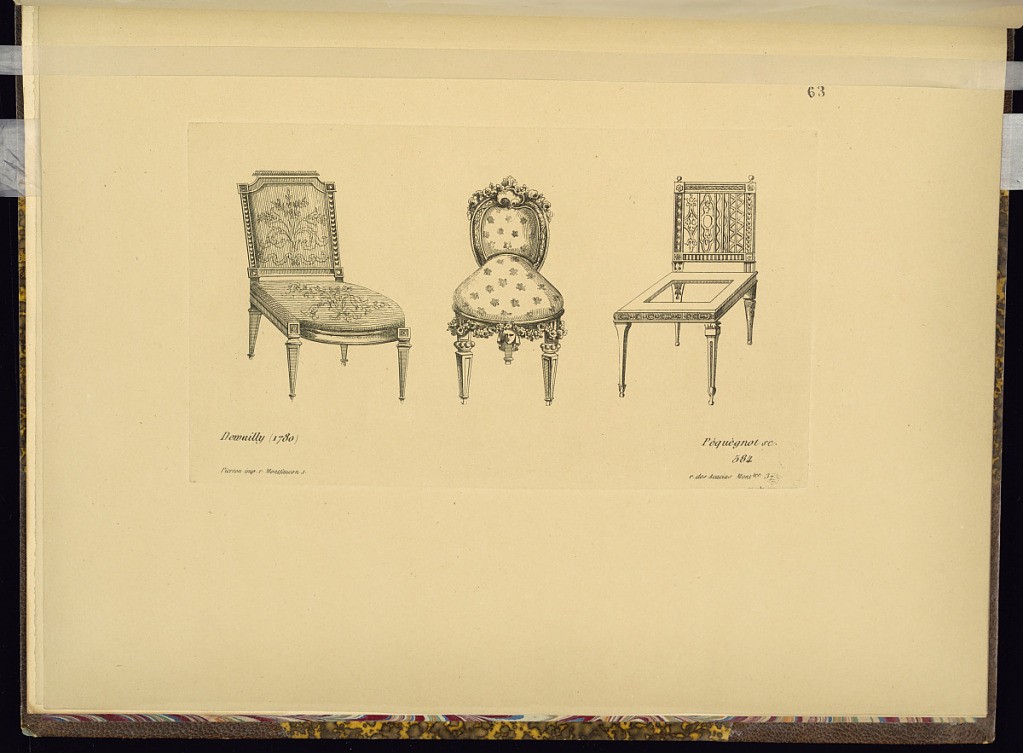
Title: Three Chair Designs
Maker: Charles de Wailly, French, 1729 – 1798
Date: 1849–66
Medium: Etching on paper
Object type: Print
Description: Three designs for chairs, two are upholstered, and the third illustrates only the frame with variations for the back. The designs feature flowers, mascaron (mask), gadrooning, molding, shell, rosettes, and fleurons. The plate is signed with the printmaker, publisher, and original designer / date, and numbered.